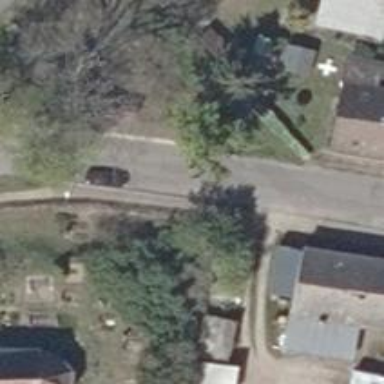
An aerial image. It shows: Residential road with asphalt surface and sidewalk on the left side.